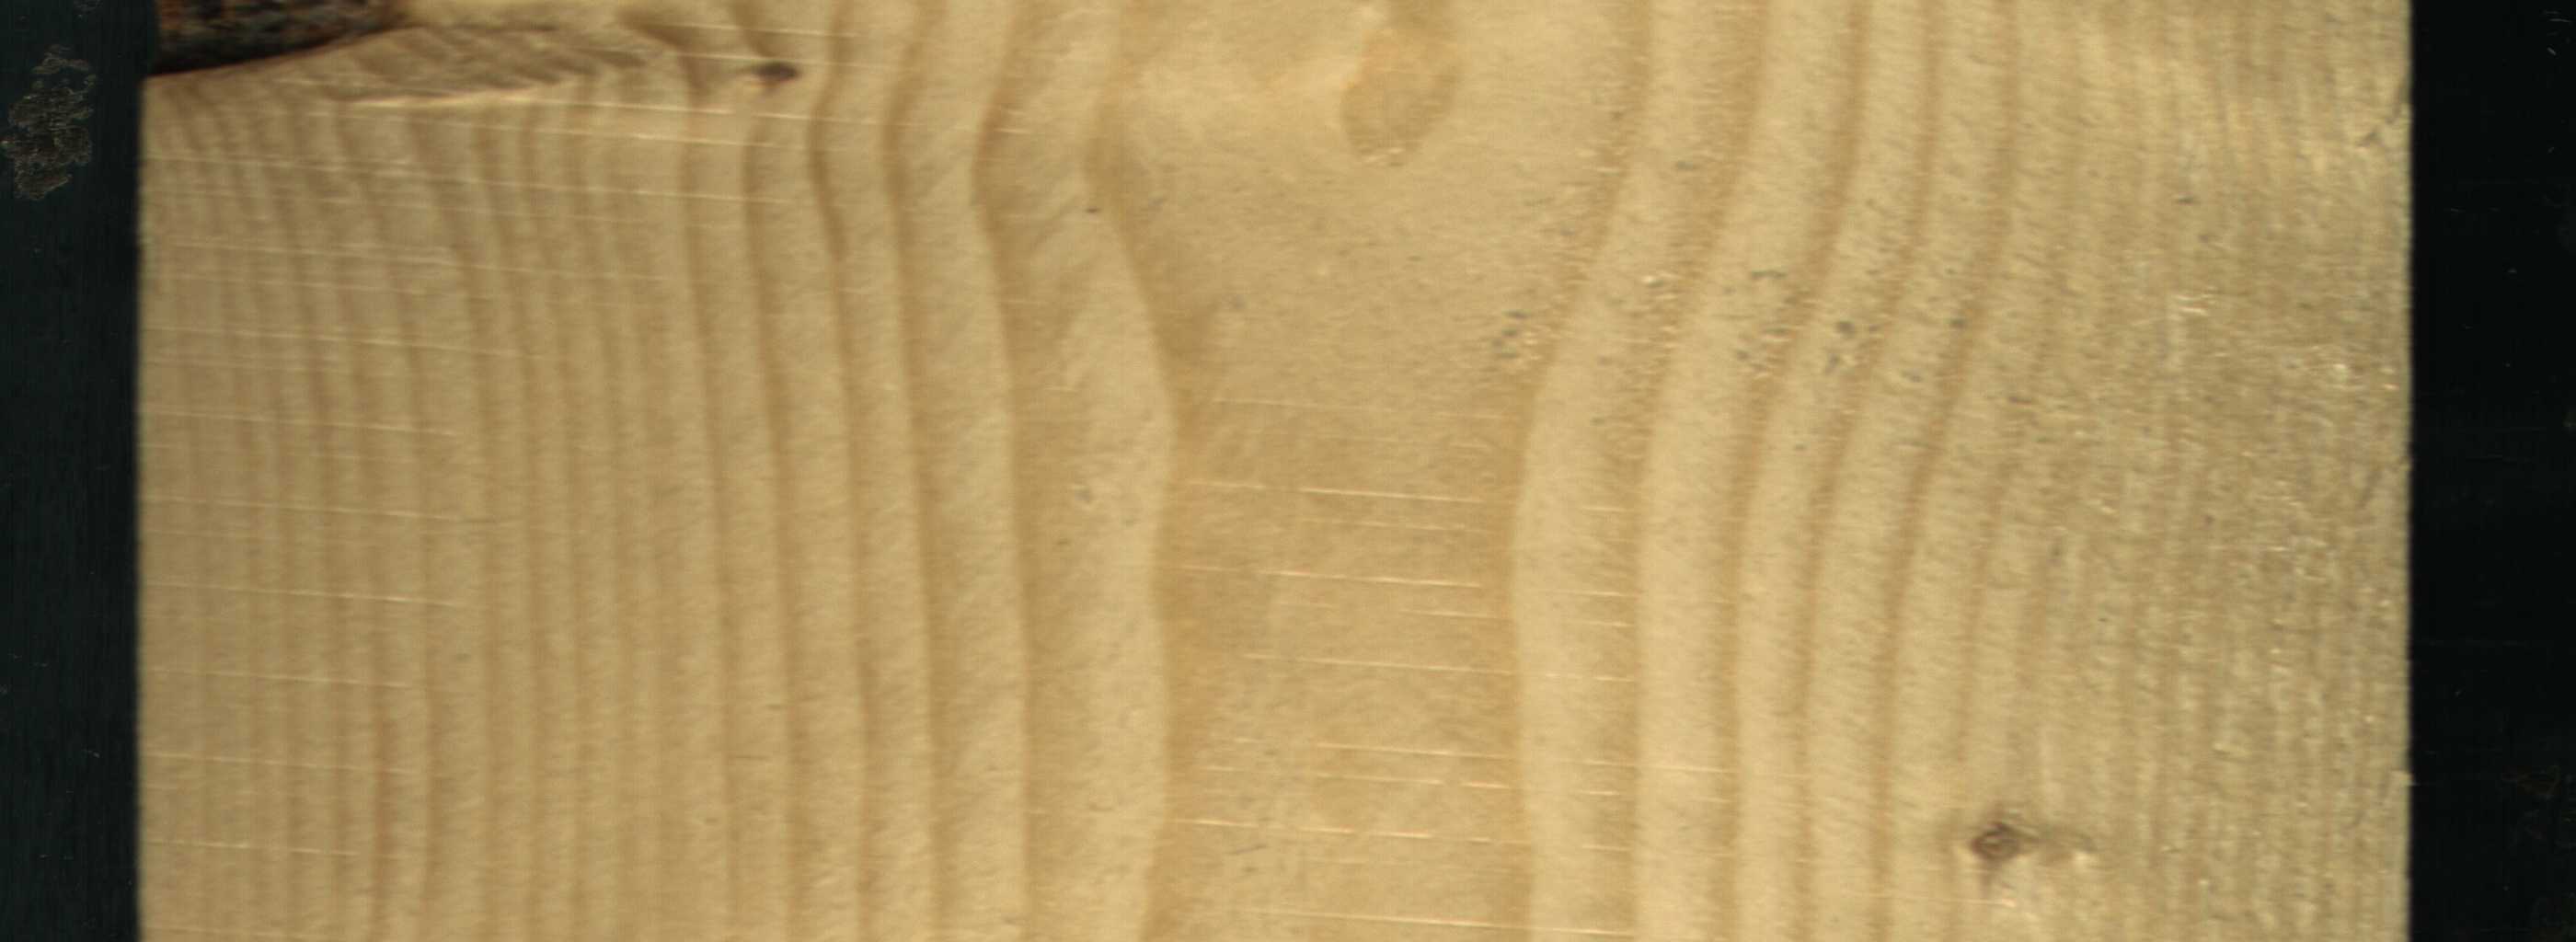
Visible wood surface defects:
Knot_missing
Live_Knot
Live_Knot